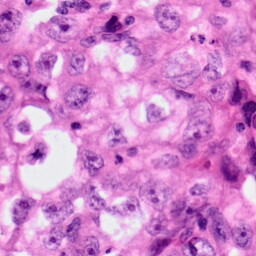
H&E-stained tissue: Lung